Question: I am developing an android app but buttons can't be placed correct position. I use 'layout_width="match_parent"' but it is going to the right side. 'layout_gravity= "center"' is also same.
'''
<LinearLayout
android:layout_width="368dp"
android:layout_height="495dp"
android:orientation="vertical"
tools:layout_editor_absoluteY="8dp"
tools:layout_editor_absoluteX="8dp">
<ImageView
android:layout_width="wrap_content"
android:layout_height="wrap_content"
android:scaleType="centerInside"
android:id="@+id/imgView"
/>
<mehdi.sakout.fancybuttons.FancyButton
android:id="@+id/btn_spotify"
android:layout_width="match_parent"
android:layout_height="45dp"
android:paddingBottom="10dp"
android:paddingLeft="20dp"
android:paddingRight="20dp"
android:paddingTop="10dp"
fancy:fb_textSize="20dp"
android:layout_gravity="center_vertical"
fancy:fb_borderColor="#FFFFFF"
fancy:fb_iconResource="@drawable/ic_image_black_24dp"
fancy:fb_borderWidth="1dp"
fancy:fb_defaultColor="#6495ED"
fancy:fb_focusColor="#9bd823"
fancy:fb_iconPosition="left"
fancy:fb_radius="10dp"
fancy:fb_text="LOAD PICTURE"
fancy:fb_textColor="#FFFFFF" />
<ru.dimorinny.floatingtextbutton.FloatingTextButton
android:id="@+id/action_button"
android:layout_width="wrap_content"
android:layout_height="wrap_content"
android:layout_gravity="center"
app:floating_background_color="@color/colorPrimary"
app:floating_icon="@drawable/ic_image_black_24dp"
app:floating_title="Load Picture"
app:floating_title_color="@android:color/white" />
<Button
android:layout_below="@+id/buttonLoadPicture"
android:foregroundGravity="center_horizontal"
android:layout_width="match_parent"
android:layout_height="wrap_content"
android:text="PROCESS"
android:scaleType="centerInside"
android:id="@+id/btn_process"
/>
<Button
android:layout_below="@+id/btn_process"
android:foregroundGravity="center_horizontal"
android:layout_width="match_parent"
android:layout_height="wrap_content"
android:text="Next Page"
android:scaleType="centerInside"
android:id="@+id/btn_next"
/>
<TextView
android:layout_below="@+id/btn_process"
android:foregroundGravity="center_horizontal"
android:layout_width="match_parent"
android:layout_height="wrap_content"
android:text="NO TEXT"
android:textSize="18sp"
android:scaleType="centerInside"
android:id="@+id/textview_result"
/>
</LinearLayout>
'''

So how can I fix it? I want to place the button correct position & it will be same for all android phone.
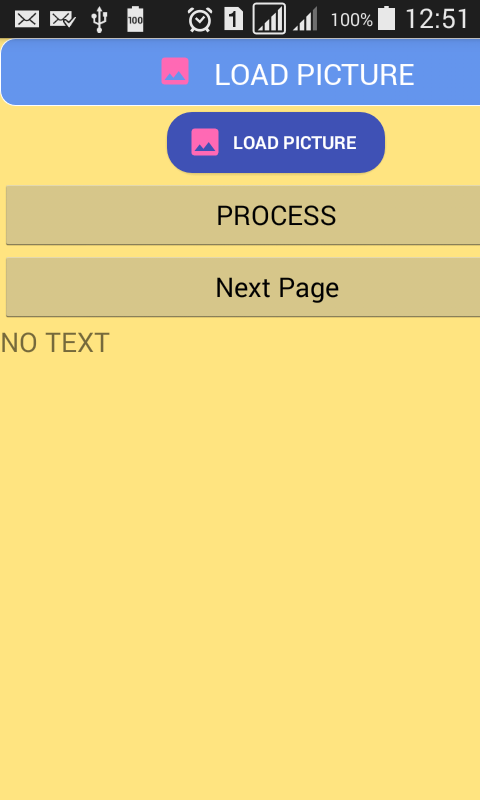
Answer: Change the width of Main parent layout 'Linearlayout' width to 'Match_Parent' and remove 'tools:layout_editor_absoluteY="8dp"' and 'tools:layout_editor_absoluteX="8dp"'
Edit :
As this 'LinearLayout' is under 'ConstraintLayout'. You need to assign 'app:layout_constraintLeft_toLeftOf' and
'app:layout_constraintRight_toRightOf' property.
'''
<LinearLayout
android:id="@+id/toolbar"
android:layout_width="0dp"
android:layout_height="wrap_content"
app:layout_constraintLeft_toLeftOf="parent"
app:layout_constraintRight_toRightOf="parent"
app:layout_constraintTop_toTopOf="parent" />
'''